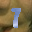
Label: 7